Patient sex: M
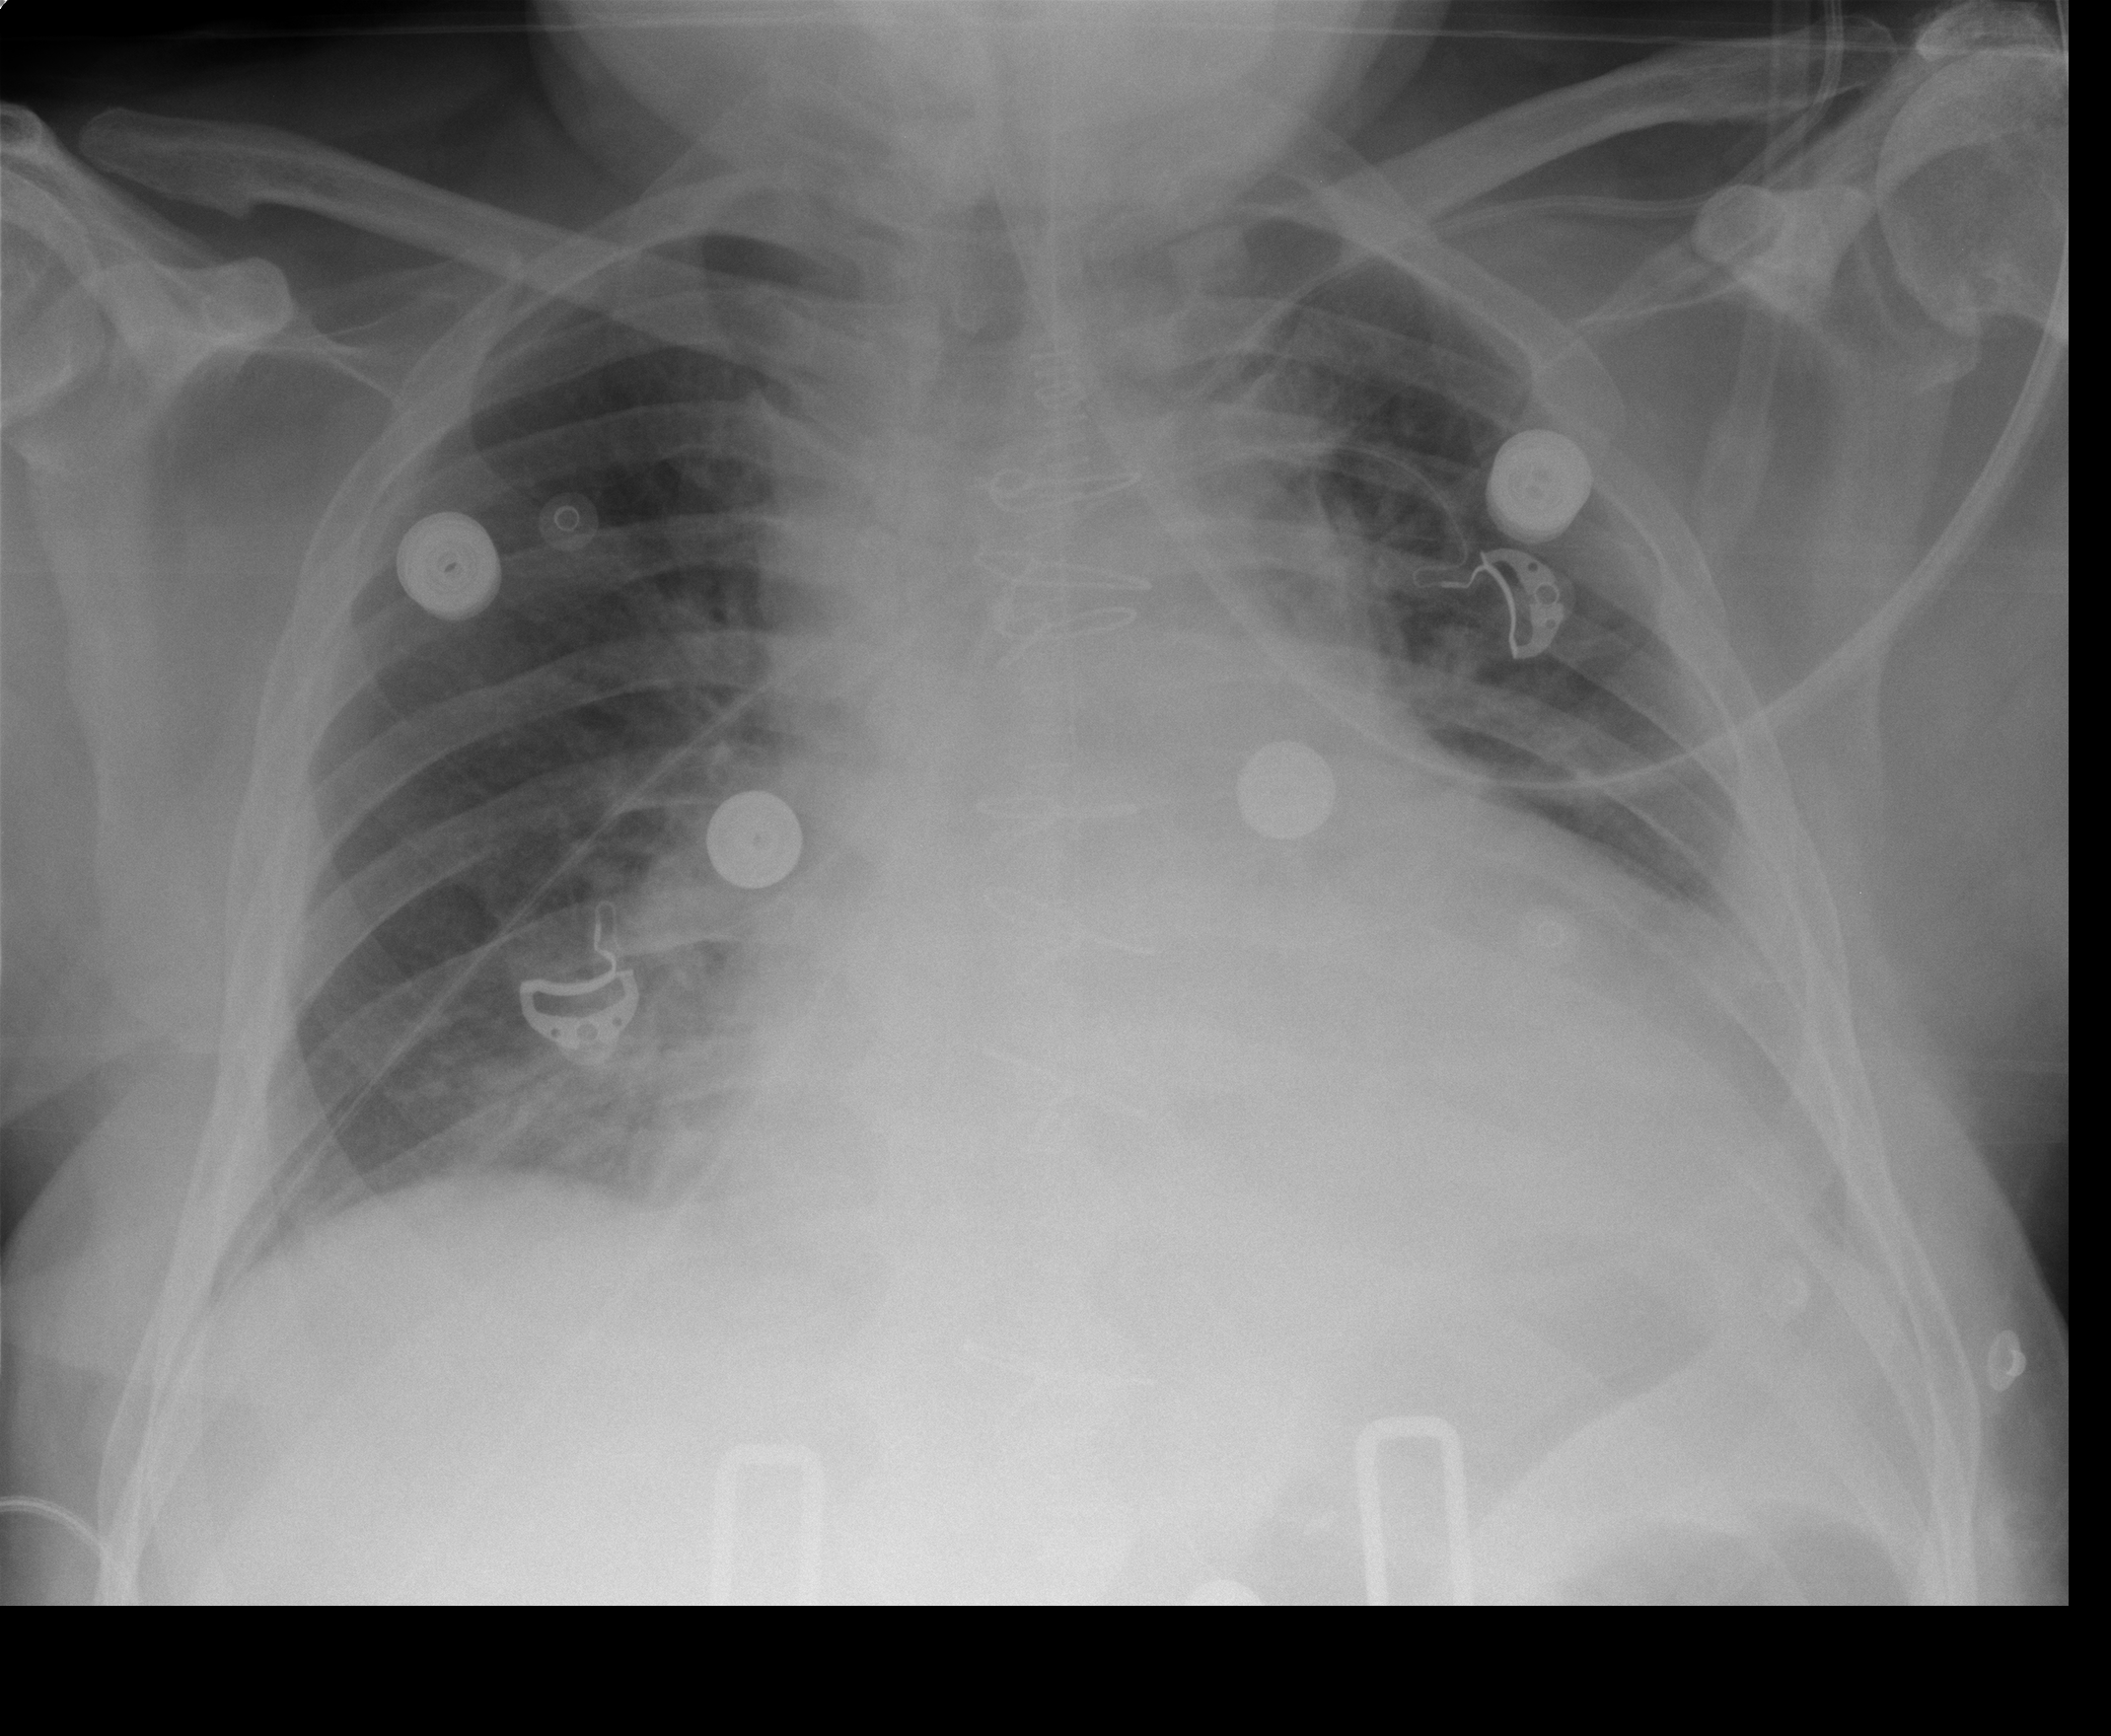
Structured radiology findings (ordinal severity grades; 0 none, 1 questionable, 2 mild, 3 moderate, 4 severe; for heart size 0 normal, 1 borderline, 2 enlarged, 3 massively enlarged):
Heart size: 3
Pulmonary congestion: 2
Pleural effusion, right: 1
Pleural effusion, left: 2
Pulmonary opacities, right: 3
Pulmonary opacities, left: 0
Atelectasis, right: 2
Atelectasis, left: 2